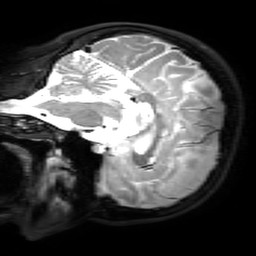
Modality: T2w
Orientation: sagittal
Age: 33
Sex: female
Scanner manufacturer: philips
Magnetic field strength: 3 T
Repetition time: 2.5 s
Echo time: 0.2438 s